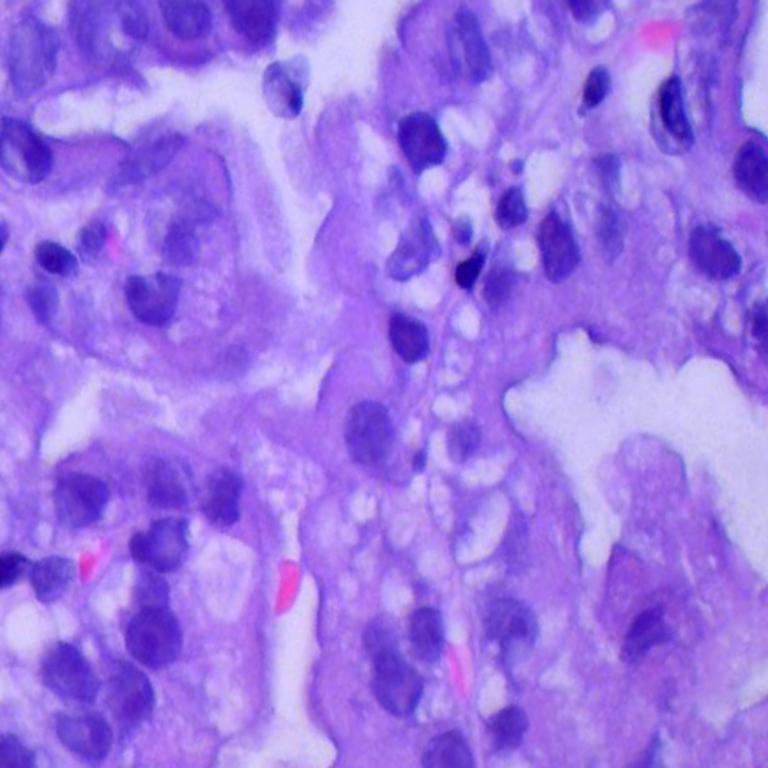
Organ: lung
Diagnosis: adenocarcinomas